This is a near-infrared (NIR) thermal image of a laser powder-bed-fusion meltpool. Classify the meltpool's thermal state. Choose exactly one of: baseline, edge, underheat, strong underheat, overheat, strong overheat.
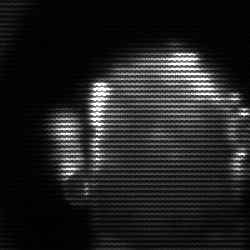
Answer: baseline